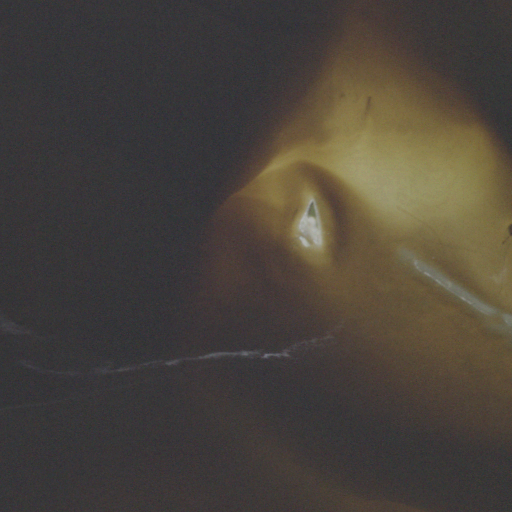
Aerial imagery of island in Florida named Bird Island containing only open water